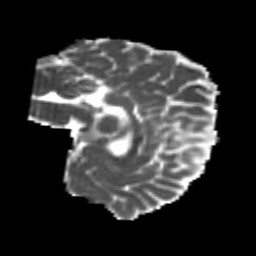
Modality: MD
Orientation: sagittal
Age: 20
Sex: female
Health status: healthy
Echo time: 0.074 s